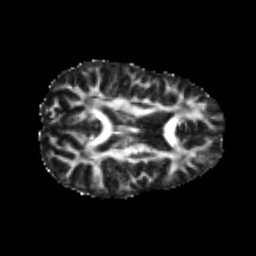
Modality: FA
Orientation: axial
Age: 23
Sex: male
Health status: healthy
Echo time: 0.074 s